Interaction volume radius: 5 \u00c5
Interaction volume height: 10 \u00c5
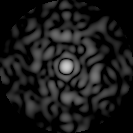
Disorder parameter: 0.8094